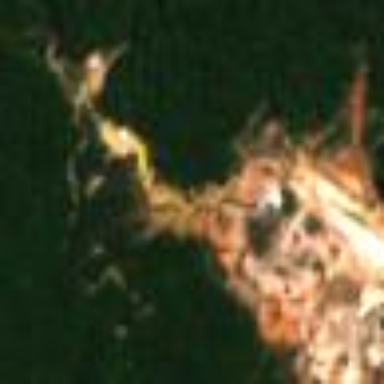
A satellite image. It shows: Quarry area.